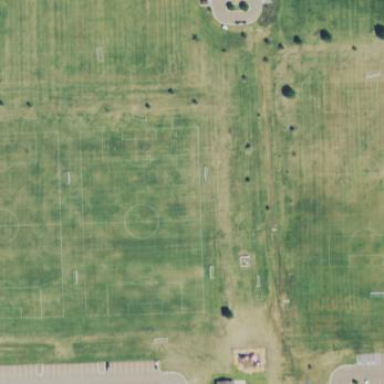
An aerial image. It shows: Soccer pitch designated for leisure and sports activities.